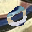
Label: 0